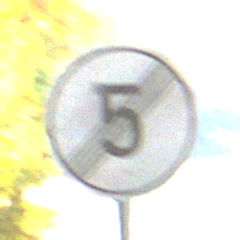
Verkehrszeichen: EndeGeschwindigkeit5
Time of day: Midday
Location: Outdoor (Urban)
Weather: Clear
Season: NotSpecified
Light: Natural